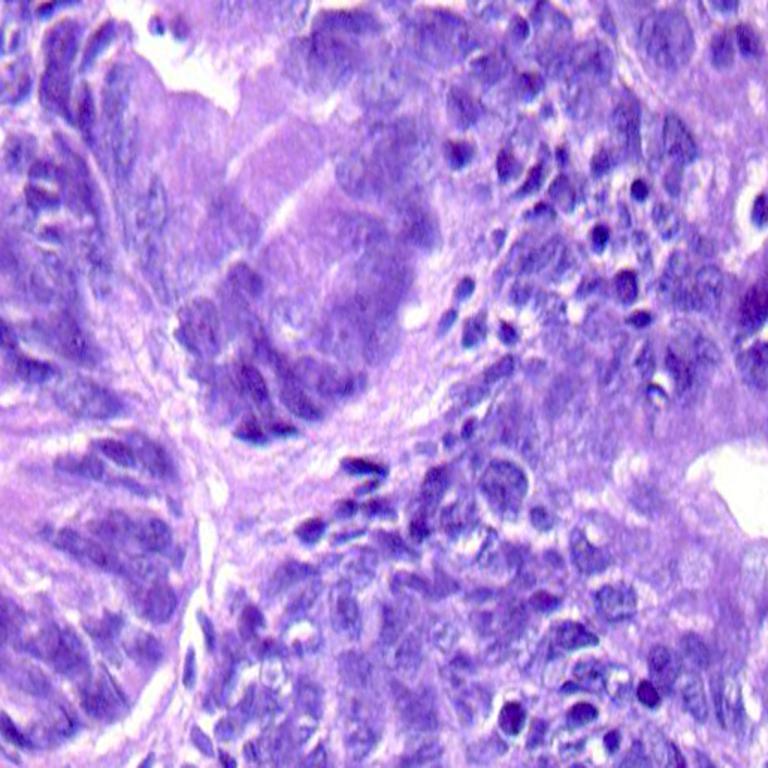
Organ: colon
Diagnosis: adenocarcinomas